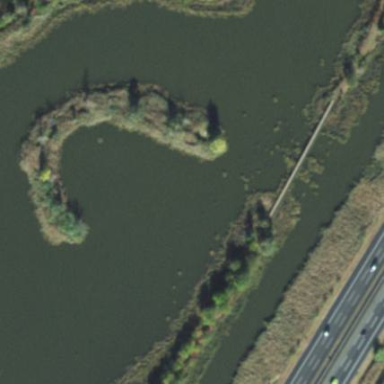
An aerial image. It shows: Islet located in marsh wetland area.